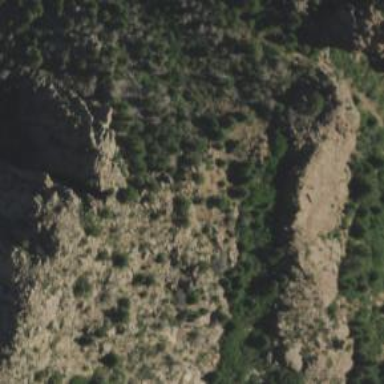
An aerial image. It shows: Cliff in nature.